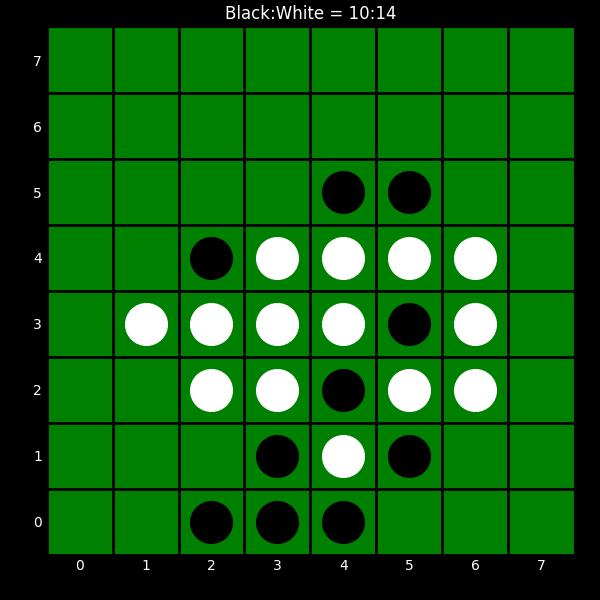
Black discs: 10
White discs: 14